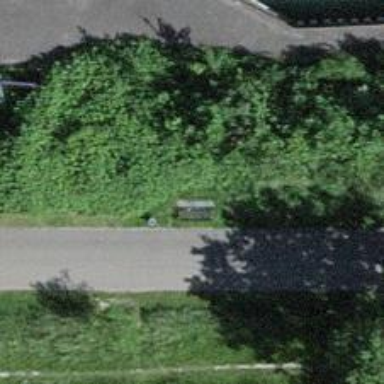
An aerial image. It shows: Bench for seating.